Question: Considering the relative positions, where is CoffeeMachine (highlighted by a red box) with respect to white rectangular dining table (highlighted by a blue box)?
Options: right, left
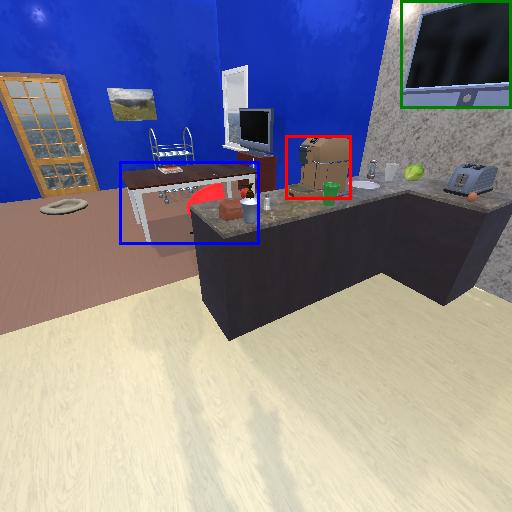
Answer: right